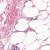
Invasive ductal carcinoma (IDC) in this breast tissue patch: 0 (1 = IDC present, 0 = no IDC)